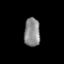
Tissue: prostate
Cell type: T cells
Senescence score: 0.3538
Nuclear area (px): 446
Mean DAPI intensity: 138.211